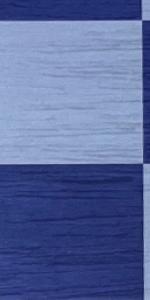
Label: Empty